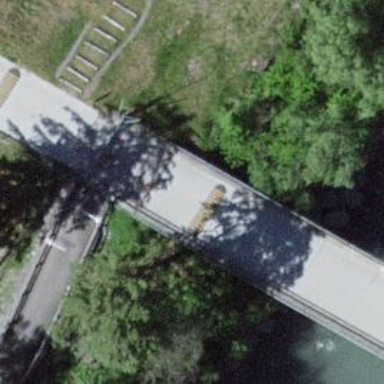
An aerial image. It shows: Service road on asphalt bridge.